Current action and preconditions to check: path_clear

Your task: For each precondition in the list above, predict whether it will hold at this action.

Consider the current scene as observed from the mobile robot's camera, and analyze the predicted future states of all dynamic agents (e.g., people, animals, vehicles, or any moving entities) within the NEXT SECOND.

IMPORTANT: Only answer "very likely" if you are absolutely certain—based on strong, clear evidence—that a dynamic agent will violate the precondition in the predicted future state. Do NOT answer "very likely" for unlikely, ambiguous, or low-probability risks.

Ask yourself for each precondition: Is there a high probability, with clear and convincing evidence, that the predicted future states of any dynamic agent will interfere with the predicted future state of the currently executing action within the NEXT SECOND, causing that precondition to fail?

Assess the risk level based on these predictions. Use "likely" or "very likely" if motions create a clear risk of interference.

Use "neutral" or "improbable" if agents are nearby but their predicted paths are clearly diverging or non-conflicting.

Failure Risk Categories: "very improbable", "improbable", "neutral", "likely", "very likely"

Answer Format: Output ONLY the probability_of_failure value from these categories: "very improbable", "improbable", "neutral", "likely", "very likely"

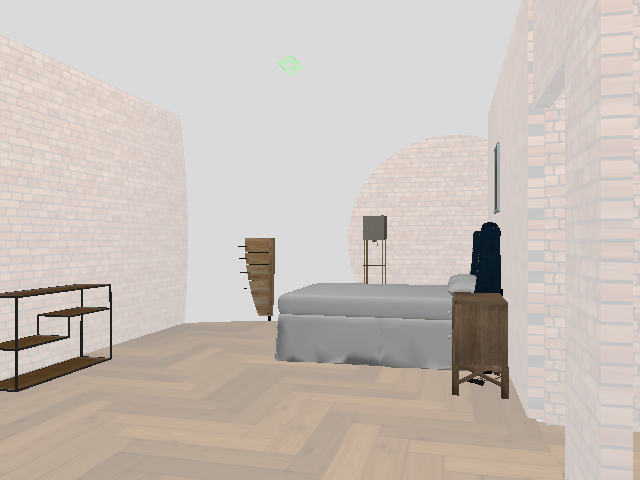

Answer: very improbable